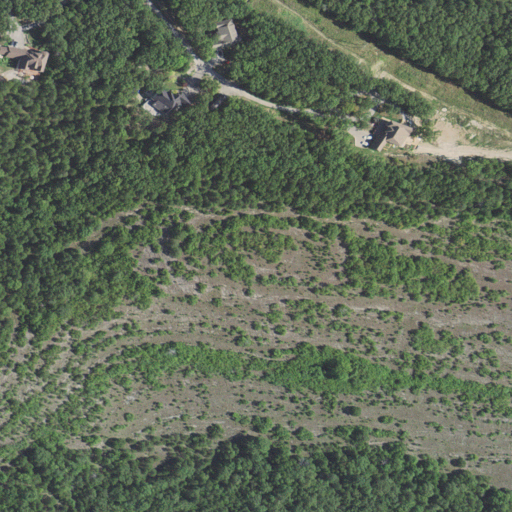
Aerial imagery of mountain in Missouri named Garber Bald containing deciduous forest, shrub, evergreen forest, mixed forest, grassland, open development, and low intensity development